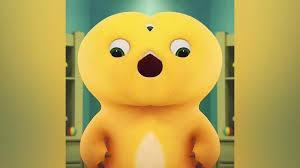
Label: nailong